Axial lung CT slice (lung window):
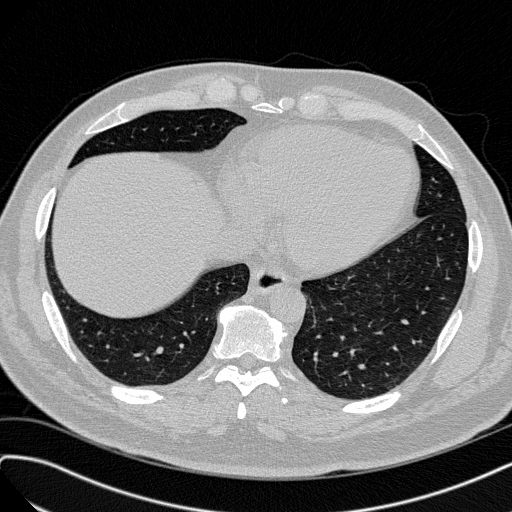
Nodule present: no